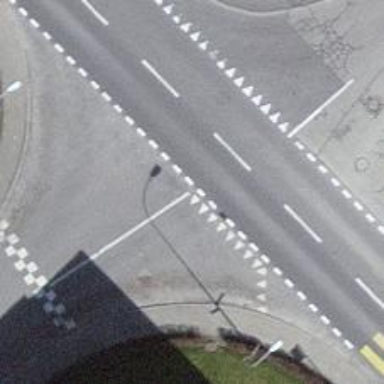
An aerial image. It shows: Road with "give way" sign.